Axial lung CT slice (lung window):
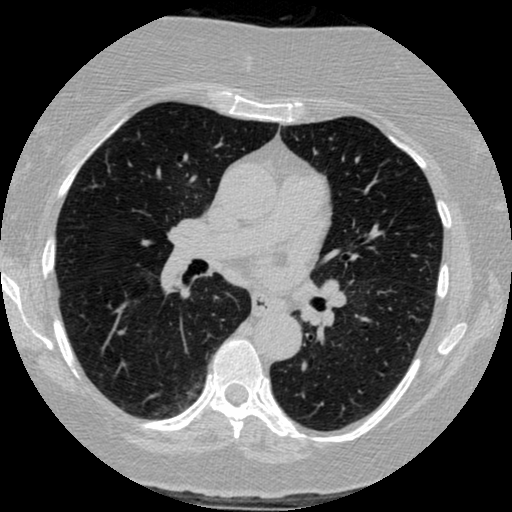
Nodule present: no